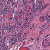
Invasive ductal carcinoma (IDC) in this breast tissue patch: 0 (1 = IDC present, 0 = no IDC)